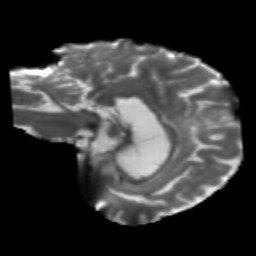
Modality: T2w
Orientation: sagittal
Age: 53
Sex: female
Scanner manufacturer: siemens
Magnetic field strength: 3 T
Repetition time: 5.25 s
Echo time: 0.08 s